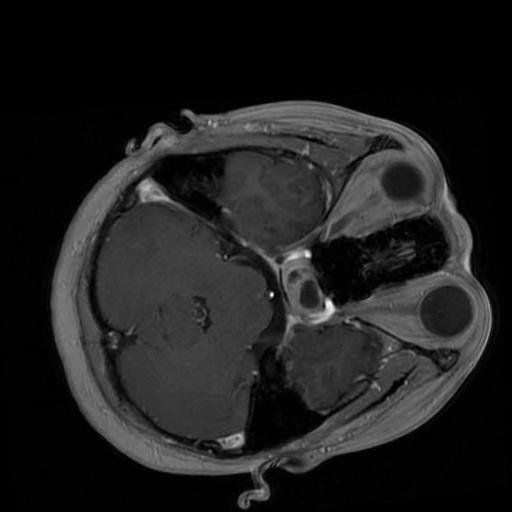
Label: brain_tumor